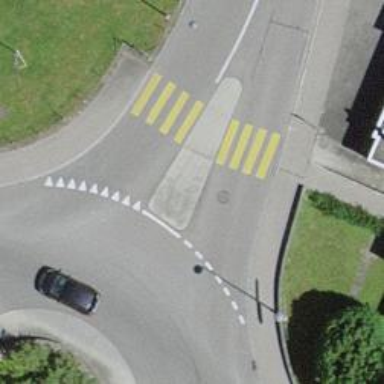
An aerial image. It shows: Zebra crossing on the road.